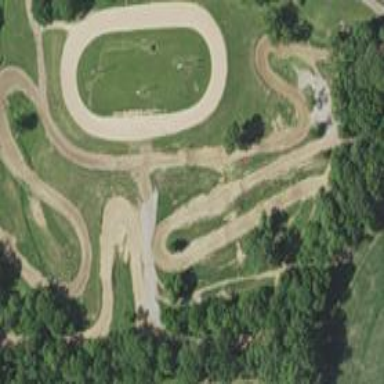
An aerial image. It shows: Unpaved motocross raceway.